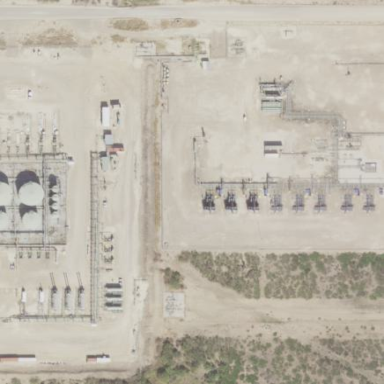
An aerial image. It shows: Industrial area dedicated to gas operations. The substation is specialized in field gathering.